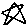
Label: star